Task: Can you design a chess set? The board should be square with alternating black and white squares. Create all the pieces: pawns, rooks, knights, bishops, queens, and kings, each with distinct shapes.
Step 583:
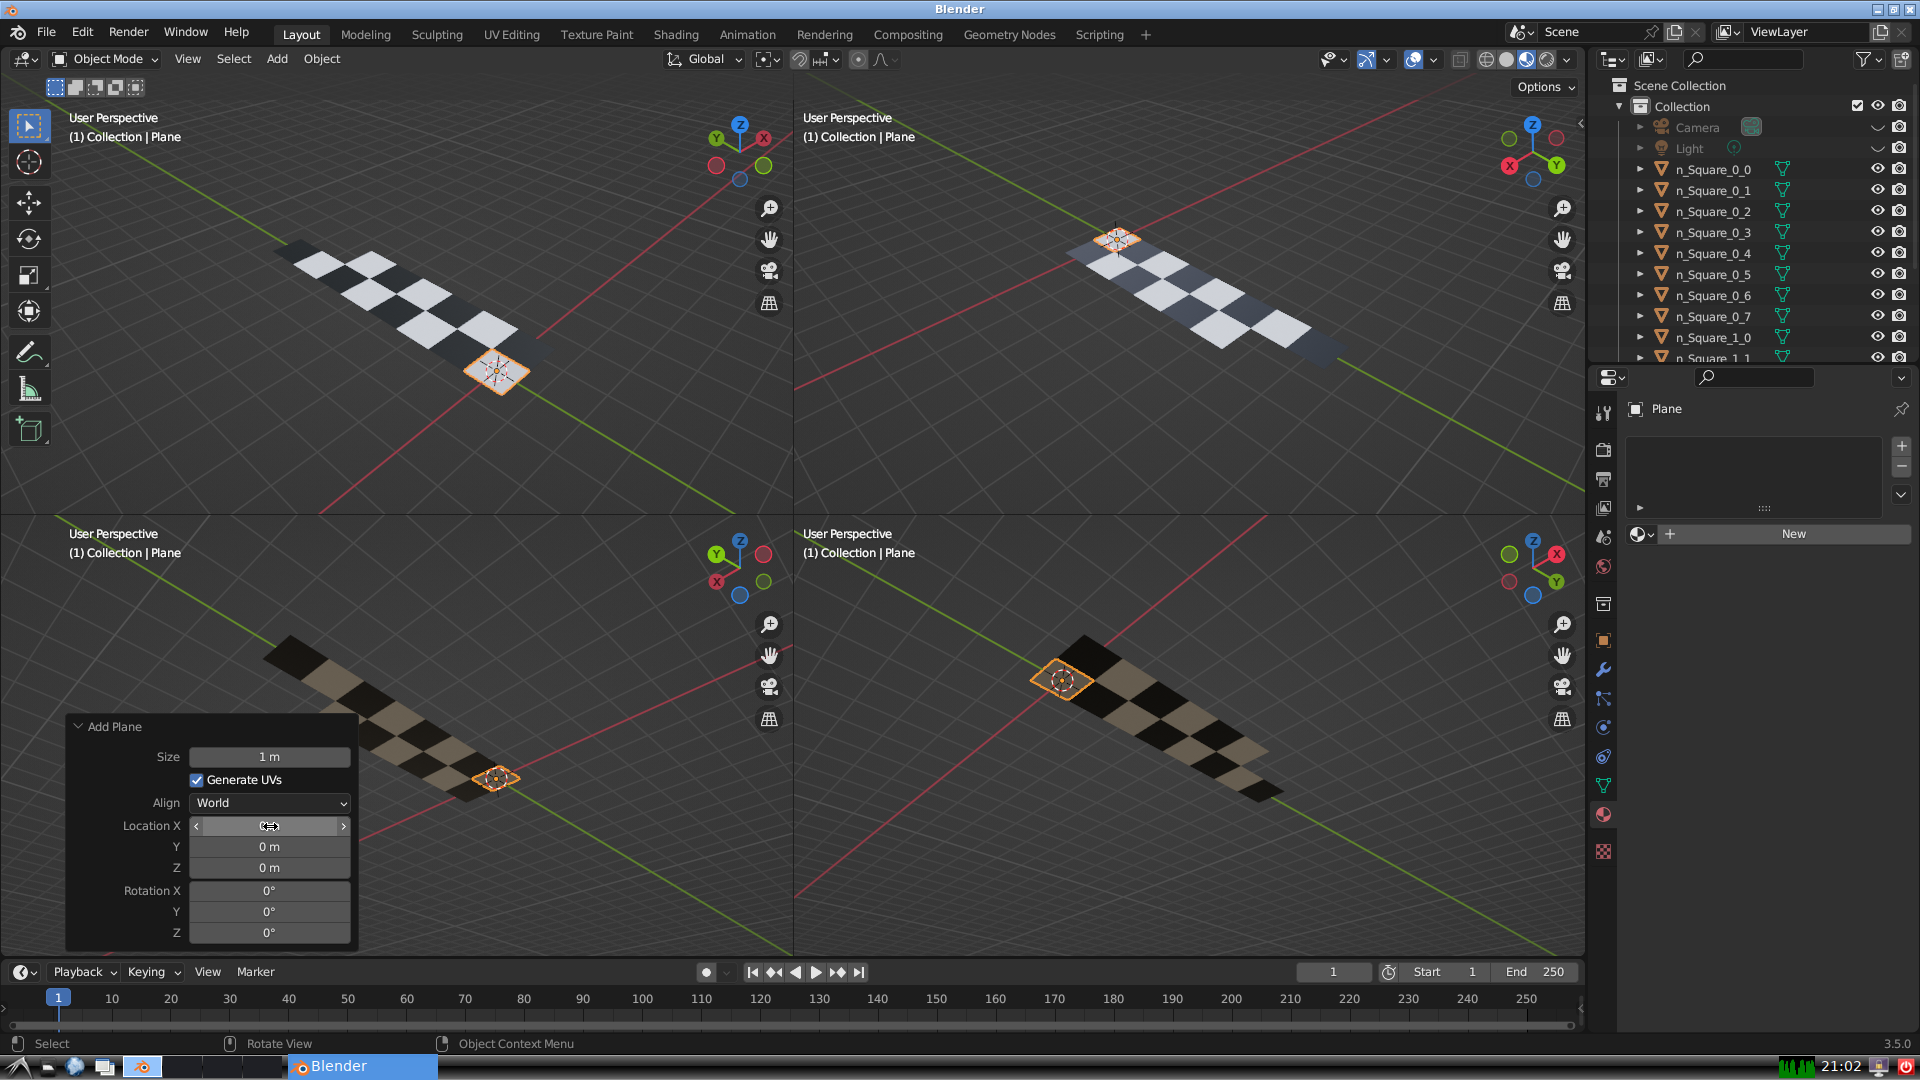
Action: click: no